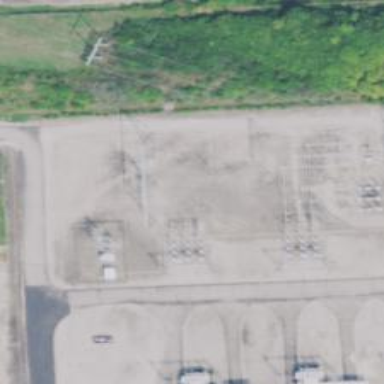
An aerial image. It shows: Switch for power supply.